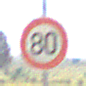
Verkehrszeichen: Geschwindigkeit80
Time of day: Midday
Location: Outdoor (Nature)
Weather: PartlyCloudy
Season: Autumn
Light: Natural